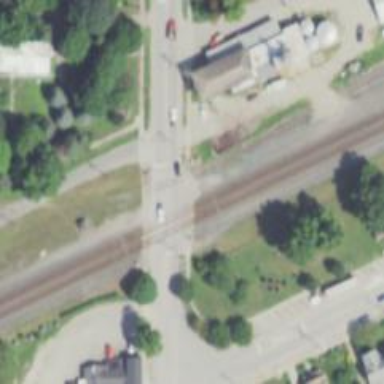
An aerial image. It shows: Level crossing with lights and barriers.